Question: hiii, i'm using wcf SOAP services for my app and i send the request like below.
'''
postStr = [NSString stringWithFormat:@"<?xml version="1.0"?>
"
"<s:Envelope xmlns:s="http://schemas.xmlsoap.org/soap/envelope/">
"
"<s:Body>
"
"<InsUpdDelActivityInfo xmlns="http://tempuri.org/">
"
"<objEventsContent xmlns:d4p1="http://schemas.datacontract.org/2004/07/iCampuslite.Model.ActivityStream" xmlns:i="http://www.w3.org/2001/XMLSchema-instance">
"
"<d4p1:ActCommentId i:nil="true" />
"
"<d4p1:ActSubTypeCd i:nil="true" />
"
"<d4p1:ActType>Status</d4p1:ActType>
"
"<d4p1:ActTypeCd>1</d4p1:ActTypeCd>
"
"<d4p1:ActivityAnswersList />
"
"<d4p1:ActivityComments />
"
"<d4p1:ActivityId i:nil="true" />
"
"<d4p1:ActivityLike />
"
"<d4p1:ActivityName>%@</d4p1:ActivityName>
"
"<d4p1:ActivityStreamImagesBytes>%@</d4p1:ActivityStreamImagesBytes>
"
"<d4p1:AnswerDesc i:nil="true" />
"
"<d4p1:AnswerId>0</d4p1:AnswerId>
"
"<d4p1:CommentDesc i:nil="true" />
"
"<d4p1:CommentId i:nil="true" />
"
"<d4p1:CreatedUserId>%@</d4p1:CreatedUserId>
"
"<d4p1:CreatedUserName i:nil="true" />
"
"<d4p1:FileOrLinkName i:nil="true" />
"
"<d4p1:IsLiked>0</d4p1:IsLiked>
"
"<d4p1:IsTotalSchool i:nil="true" />
"
"<d4p1:LikeCount>0</d4p1:LikeCount>
"
"<d4p1:LinkImage i:nil="true" />
"
"<d4p1:ObjTypeCdId i:nil="true" />
"
"<d4p1:ObjTypeId i:nil="true" />
"
"<d4p1:OperationMode>I</d4p1:OperationMode>
"
"<d4p1:OperationType i:nil="true" />
"
"<d4p1:OperationTypeId i:nil="true" />
"
"<d4p1:OrganizationId>%@</d4p1:OrganizationId>
"
"<d4p1:OtherActivityId i:nil="true" />
"
"%@
"
"</objEventsContent>
"
"<ismobile>true</ismobile>
"
"</InsUpdDelActivityInfo>
"
"</s:Body>
"
"</s:Envelope>", statusText, [appDelegateObj.loginUserInfoDict valueForKey:@"a:UserId"], [appDelegateObj.loginUserInfoDict valueForKey:@"a:OrgId"], workspaceStr];
NSMutableURLRequest *request = [NSMutableURLRequest requestWithURL:[NSURL URLWithString:[NSString stringWithFormat:@"%@iCampusliteMobileService/ActivityStreamSl.svc", appDelegateObj.baseURL]]];
NSString *messageLength = [NSString stringWithFormat:@"%lu", (unsigned long)[postStr length]];
[request addValue:@"text/xml; charset=utf-8" forHTTPHeaderField:@"Content-Type"];
[request addValue:@"http://tempuri.org/IActivityStreamSl/InsUpdDelActivityInfo" forHTTPHeaderField:@"SOAPAction"];
[request addValue:messageLength forHTTPHeaderField:@"Content-Length"];
[request setHTTPMethod:@"POST"];
[request setHTTPBody:[postStr dataUsingEncoding:NSUTF8StringEncoding]];
NSError *error = nil;
NSData *returnData = [NSURLConnection sendSynchronousRequest:request returningResponse:nil error:&error];
'''
in the above request there is an element 'ActivityStreamImagesBytes' which is 'base64binary' parameter i have to pass the image.
I've tried using many different formats.
here is wcf service screenshot
and here is the server side code
'''
public string byteArrayToImage(byte[] byteArrayIn,string fileName)
{
if (byteArrayIn != null)
{
ActivityStreamSl.LogMsg("Byte Array Count : "+byteArrayIn.Length.ToString(), "D:\log.txt");
var serverfile = "D:somepath\somepath\somefolder";
var getfile = HelperClass.Filesavehelper(Constants.UploadPaths.ActivityStream, "testfilename.png", serverfile);
FileStream file = new FileStream(getfile, FileMode.Create);
file.Write(byteArrayIn, 0, byteArrayIn.Length);
file.Close();
file.Dispose();
return getfile;
}
else
{
ActivityStreamSl.LogMsg("Byte array is null","D:\log.txt");
}
return "";
}
'''
the server is expecting a byte array and i dont know how to send it?
And i dont know what a base64binary data type is?
Do I have to send the base64 encoded string or byte array or just data of image from 'NSData *data = UIImageJPEGRepresentation([UIImage imageNamed:@"popular.png"], 0.7);'
Any help is appreciable
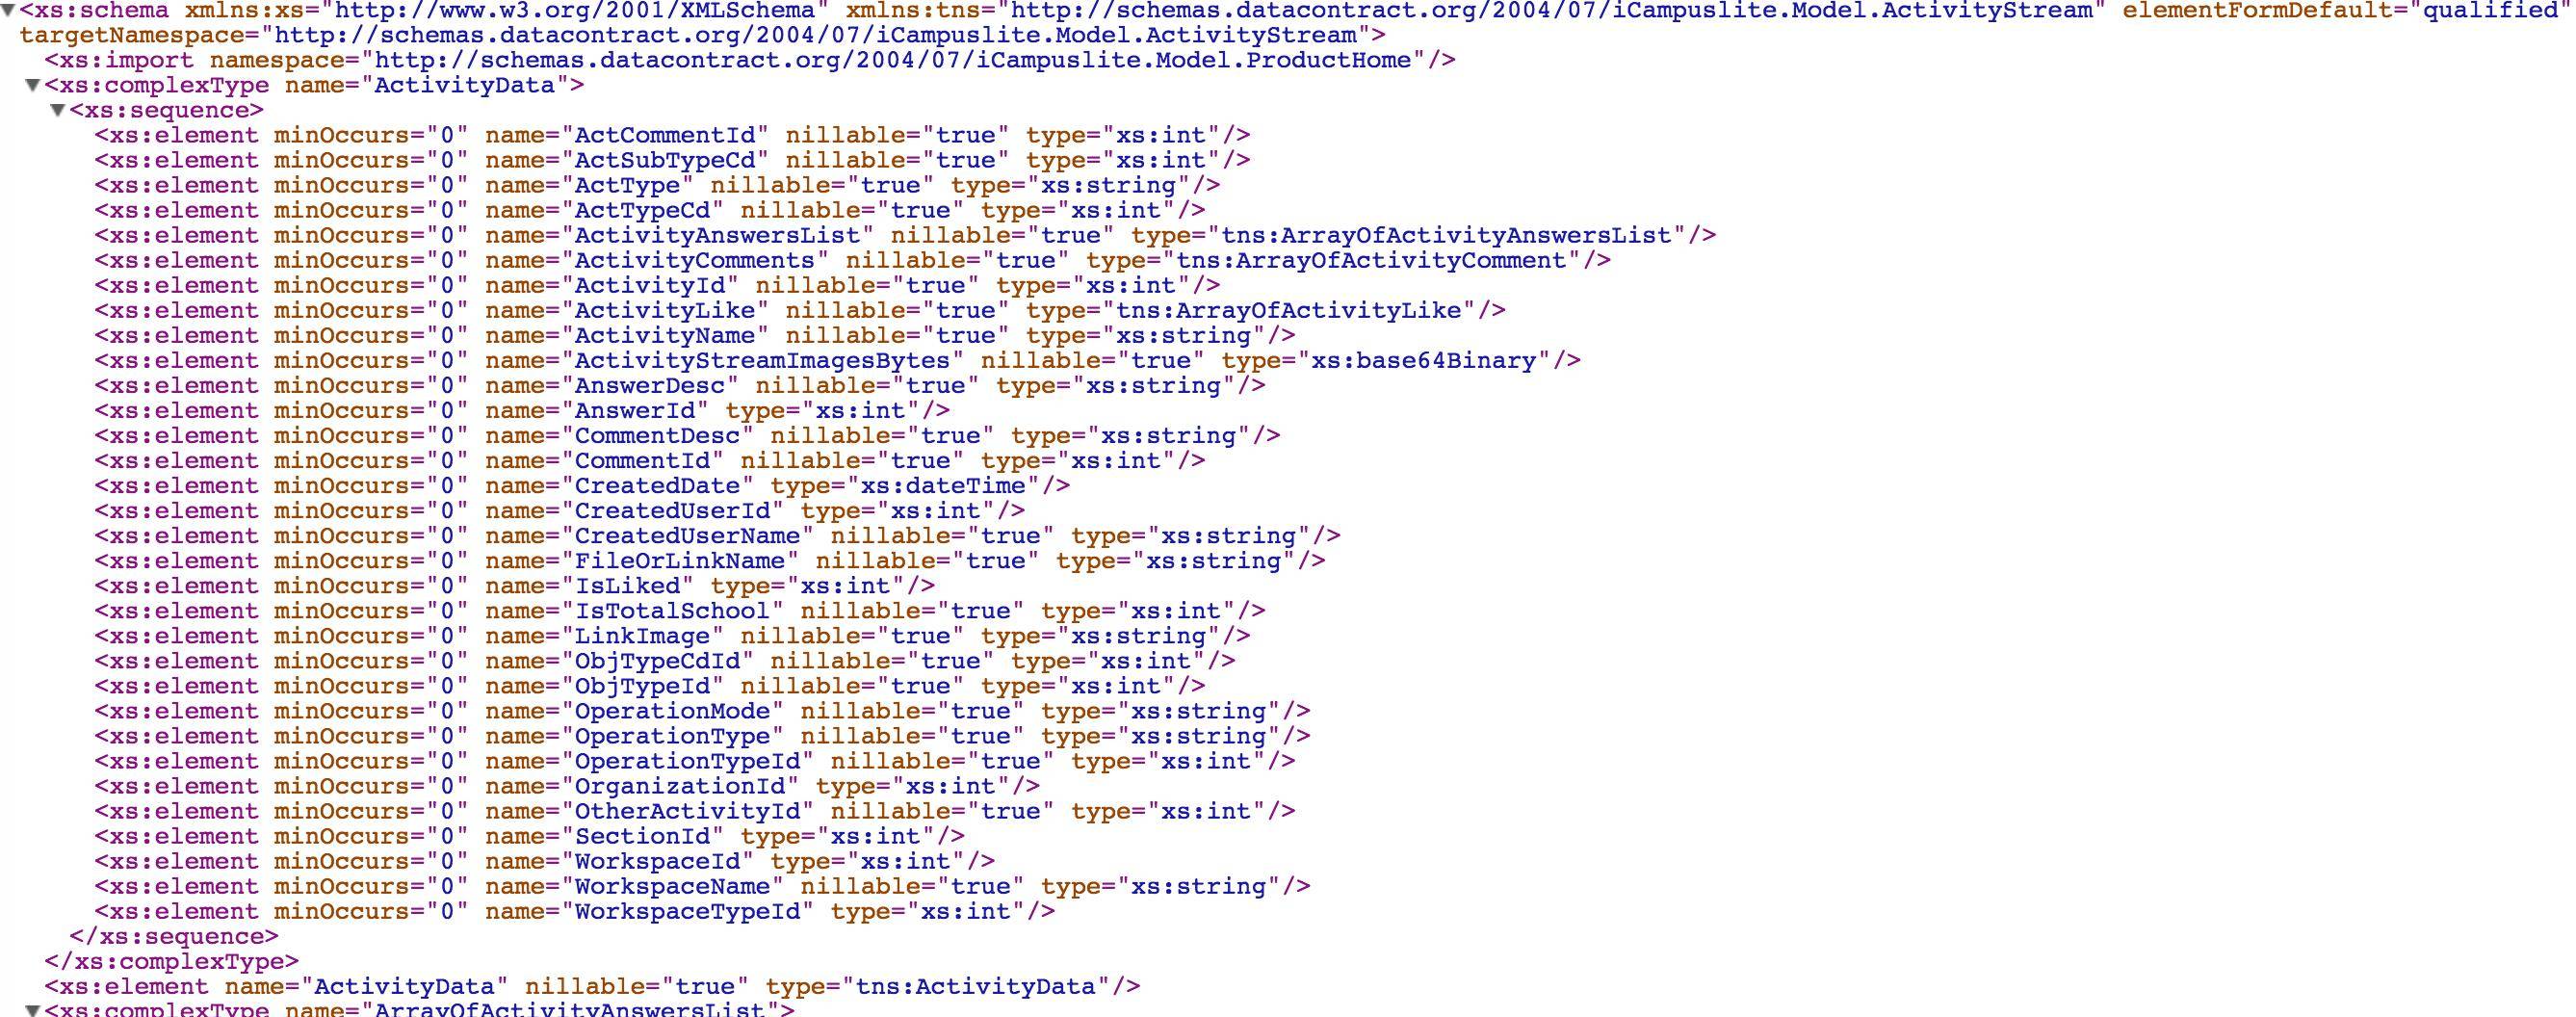
Answer: Hiii,
I've got what my problem is
On server side, its expecting a byte array,
So, I've to send my request as follows.
Converting the base64 string into byte array
'''
postStr = [NSString stringWithFormat:@"<?xml version="1.0"?>
"
"<s:Envelope xmlns:s="http://schemas.xmlsoap.org/soap/envelope/">
"
"<s:Body>
"
"<InsUpdDelActivityInfo xmlns="http://tempuri.org/">
"
"<objEventsContent xmlns:d4p1="http://schemas.datacontract.org/2004/07/iCampuslite.Model.ActivityStream" xmlns:i="http://www.w3.org/2001/XMLSchema-instance">
"
"<d4p1:ActCommentId i:nil="true" />
"
"<d4p1:ActSubTypeCd i:nil="true" />
"
"<d4p1:ActType>Status</d4p1:ActType>
"
"<d4p1:ActTypeCd>1</d4p1:ActTypeCd>
"
"<d4p1:ActivityAnswersList />
"
"<d4p1:ActivityComments />
"
"<d4p1:ActivityId i:nil="true" />
"
"<d4p1:ActivityLike />
"
"<d4p1:ActivityName>%@</d4p1:ActivityName>
"
"<d4p1:ActivityStreamImagesBytes dt: dt:"Base64Binary"><dt:length>%d</dt:length><dt:byte>%@</dt:byte>......................................</d4p1:ActivityStreamImagesBytes>
"
"<d4p1:AnswerDesc i:nil="true" />
"
"<d4p1:AnswerId>0</d4p1:AnswerId>
"
"<d4p1:CommentDesc i:nil="true" />
"
"<d4p1:CommentId i:nil="true" />
"
"<d4p1:CreatedUserId>%@</d4p1:CreatedUserId>
"
"<d4p1:CreatedUserName i:nil="true" />
"
"<d4p1:FileOrLinkName i:nil="true" />
"
"<d4p1:IsLiked>0</d4p1:IsLiked>
"
"<d4p1:IsTotalSchool i:nil="true" />
"
"<d4p1:LikeCount>0</d4p1:LikeCount>
"
"<d4p1:LinkImage i:nil="true" />
"
"<d4p1:ObjTypeCdId i:nil="true" />
"
"<d4p1:ObjTypeId i:nil="true" />
"
"<d4p1:OperationMode>I</d4p1:OperationMode>
"
"<d4p1:OperationType i:nil="true" />
"
"<d4p1:OperationTypeId i:nil="true" />
"
"<d4p1:OrganizationId>%@</d4p1:OrganizationId>
"
"<d4p1:OtherActivityId i:nil="true" />
"
"%@
"
"</objEventsContent>
"
"<ismobile>true</ismobile>
"
"</InsUpdDelActivityInfo>
"
"</s:Body>
"
"</s:Envelope>", statusText, [byteArray length], byteArray[0], byteArray[1], .................................., [appDelegateObj.loginUserInfoDict valueForKey:@"a:UserId"], [appDelegateObj.loginUserInfoDict valueForKey:@"a:OrgId"], workspaceStr];
'''
'NSMutableURLRequest *request = [NSMutableURLRequest requestWithURL:[NSURL URLWithString:[NSString stringWithFormat:@"%@blah....blah....blah....", appDelegateObj.baseURL]]];'
'NSString *messageLength = [NSString stringWithFormat:@"%lu", (unsigned long)[postStr length]];'
'[request addValue:@"text/xml; charset=utf-8" forHTTPHeaderField:@"Content-Type"];'
'[request addValue:@"http://tempuri.org/blah......blah.....blah............" forHTTPHeaderField:@"SOAPAction"];'
'[request addValue:messageLength forHTTPHeaderField:@"Content-Length"];'
'[request setHTTPMethod:@"POST"];'
'[request setHTTPBody:[postStr dataUsingEncoding:NSUTF8StringEncoding]];'
'NSError *error = nil;'
'NSData *returnData = [NSURLConnection sendSynchronousRequest:request returningResponse:nil error:&error];'
I've hosted the services and there i've seen the xml format of the request. Any way thank you @Duraiamuthan.H